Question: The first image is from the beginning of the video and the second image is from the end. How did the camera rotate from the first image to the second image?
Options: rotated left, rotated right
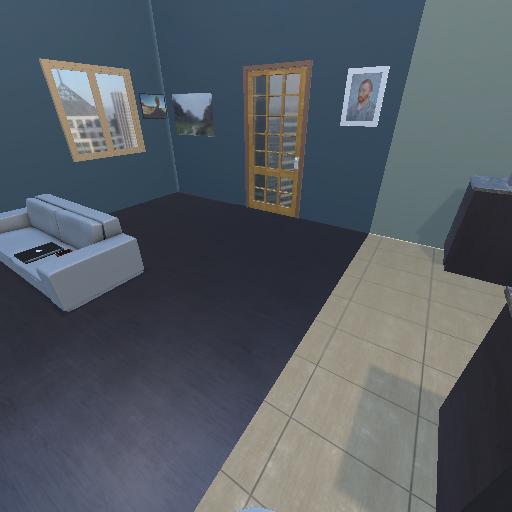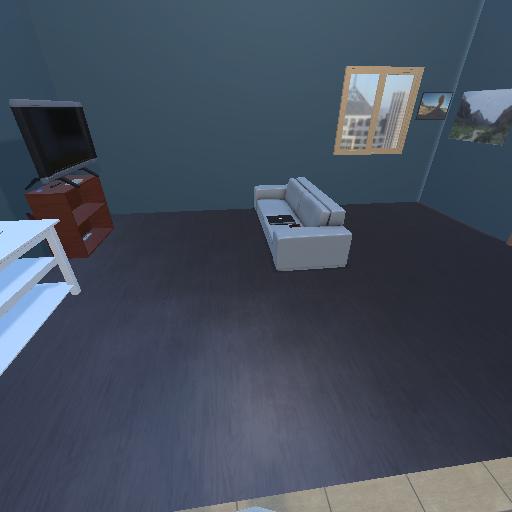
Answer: rotated left